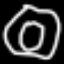
Label: donut